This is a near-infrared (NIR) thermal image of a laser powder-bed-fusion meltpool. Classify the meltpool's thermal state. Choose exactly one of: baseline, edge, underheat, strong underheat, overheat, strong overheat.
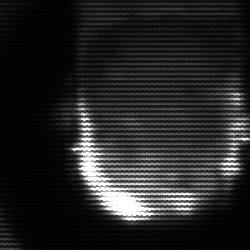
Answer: baseline